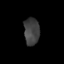
Tissue: skin
Cell type: Others
Senescence score: 0.6887
Nuclear area (px): 415
Mean DAPI intensity: 64.424